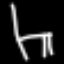
Label: chair